Question: I have to section tags. When there is space for both I want them to be side by side But When there is not enough space for both I want the second to be below the first one.
What css/flex box properties do I have to use?
Thanks a lot!

'''
<!doctype html>
<html lang="en">
<head>
<meta charset="UTF-8">
<title>Document</title>
</head>
<body>
<section id="section_logo">
<img id="logo" src="images/Logo.gif"/>
</section>
<section id="section_login">
<img id="logo" src="images/Logo.gif"/>
</section>
'''
'''
body{
display:-moz-box; /* Firefox */
display:-webkit-box; /* Safari and Chrome */
display:-ms-flexbox; /* Internet Explorer 10 */
display:box;
display: -ms-flexbox; /* TWEENER - IE 10 */
display: -webkit-flex; /* NEW - Chrome */
display: flex; /* NEW, Spec - Opera 12.1, Firefox 20+ */
width:100%;
-webkit-box-pack:center; /*Cuando el monitor es mayor al sitio centra el sitio.*/
-webkit-box-orient: vertical;
background-image: url(../images/FondoPantalla.png);
background-repeat: no-repeat;
background-position: center center;
background-attachment: fixed;
-webkit-background-size: cover;
-moz-background-size: cover;
background-size: cover;
}
#section_logo{
display:-moz-box; /* Firefox */
display:-webkit-box; /* Safari and Chrome */
display:-ms-flexbox; /* Internet Explorer 10 */
display:box;
-webkit-flex: 1; /* Chrome */
-ms-flex: 1; /* IE 10 */
flex: 1;
position: relative;
width:50%;
}
#section_login{
display:-moz-box; /* Firefox */
display:-webkit-box; /* Safari and Chrome */
display:-ms-flexbox; /* Internet Explorer 10 */
display:box;
-webkit-flex: 1; /* Chrome */
-ms-flex: 1; /* IE 10 */
flex: 1;
position: relative;
width:50%;
'''
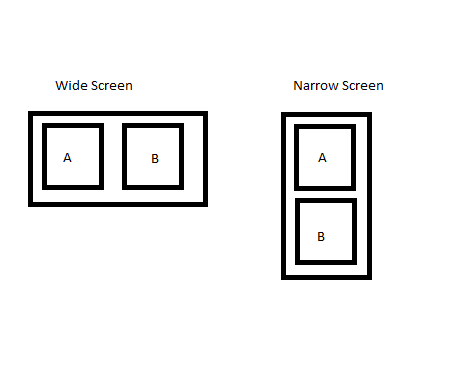
Answer: This depends tremendously on what specifics you need. If you just need two square content blocks side-by-side that stack vertically with a small enough window, use 'display: inline-block' on those blocks.
<URL>